Question: So, I modified a wordpress tabs widget so that I could make it look like in the image I attached, only that I have one problem.
I can't make the ribbon edges stay on top of the website layout.
I have a demo of what I've done so far <URL>
So I added this code to show the images:
'''
#wp-tabs-1 .ui-tabs .ui-tabs-nav:before{
content: url(../images/l-corner.png);
width: 47px;
height: 43px;
position: absolute;
left: -5em;
z-index: 999;
}
#wp-tabs-1 .ui-tabs-nav:after{
content: url(../images/r-corner.png);
width: 47px;
height: 43px;
position: absolute;
right: -5em;
z-index: 999;
}
'''
I tried all the positioning combinations with the z-index that I could, and nothing seems to work, to make the ribbon edges stay on top.
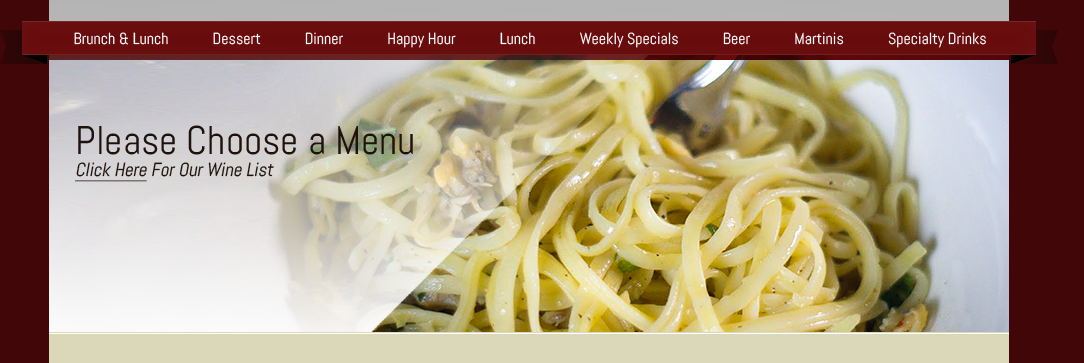
Answer: They're hidden by '.grid { overflow: hidden }'. Change it to '.grid { overflow: visible }' or simply remove it and it should work.